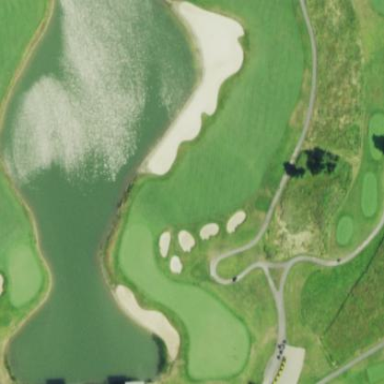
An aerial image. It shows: Sand bunker on golf course.